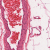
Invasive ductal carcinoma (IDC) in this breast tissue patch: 0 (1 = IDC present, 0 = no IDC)